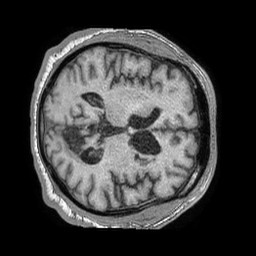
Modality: T1w
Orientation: axial
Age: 52
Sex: male
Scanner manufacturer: philips
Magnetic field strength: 1.5 T
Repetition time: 0.007748 s
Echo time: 0.003575 s